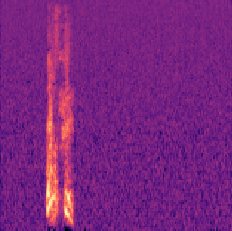
Sound class: Person sneeze